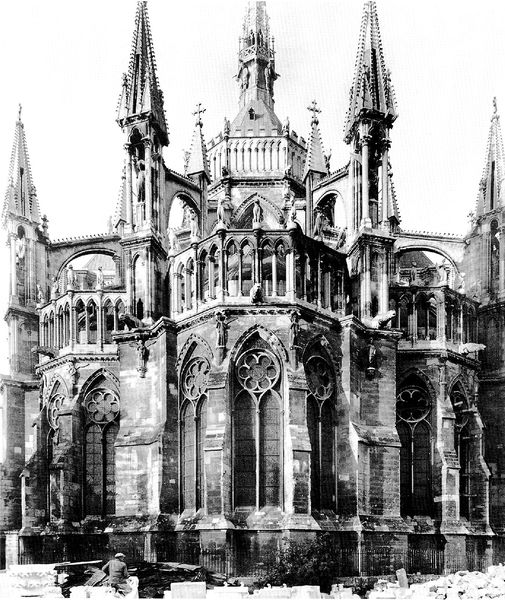
Titel: Chor von Notre-Dame in Reims
Künstler: Jean de Orbais
Standort: Reims, Kathedrale (EU - F)
Schlagwörter: himmel, mann, fenster, frankreich, hell, dach, schnee, zaun, jacke, kappe, stein, steine, kirche, figur, gotik, turm, statue, mauer, winter, französisch, foto, fotografie, bögen, stütze, passant, türme, dom, schwarzweiß, altar, kathedrale, statuen, buntglas, gotisch, rosette, spitzbogen, apsis, kapelle, rosetten, maßwerk, fialen, strebewerk, fiale, gotik chor, ststauen, wintr